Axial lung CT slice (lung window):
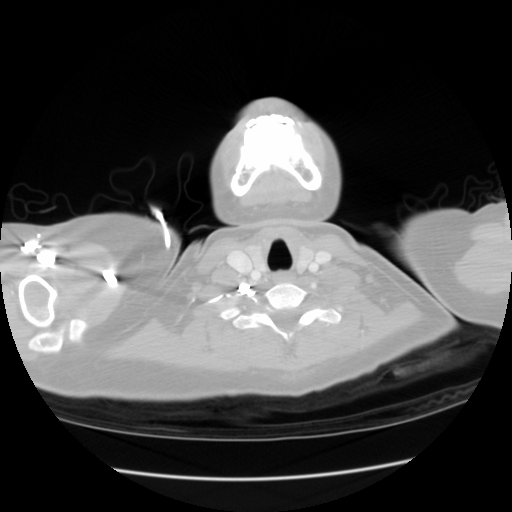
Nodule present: no